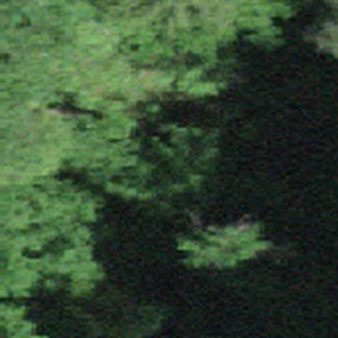
Label: other